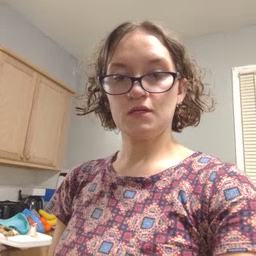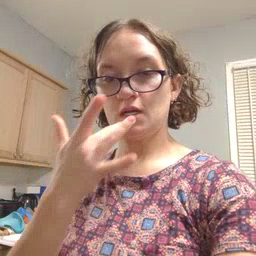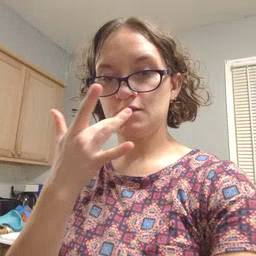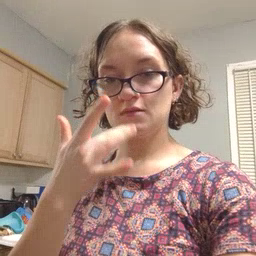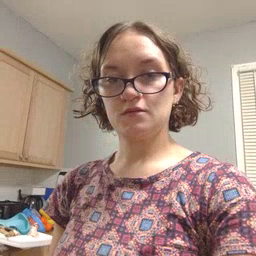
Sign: taste